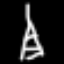
Label: The Eiffel Tower